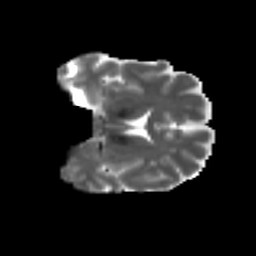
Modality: T2w
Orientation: coronal
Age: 49
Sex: female
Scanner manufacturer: ge
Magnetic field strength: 3 T
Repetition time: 7.8 s
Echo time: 0.0606 s